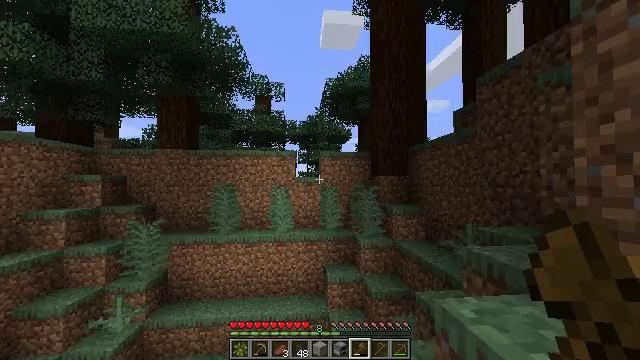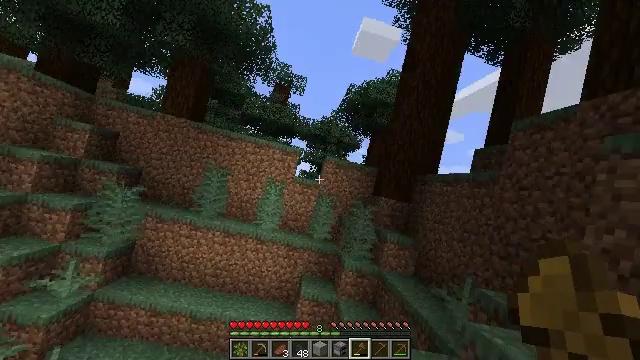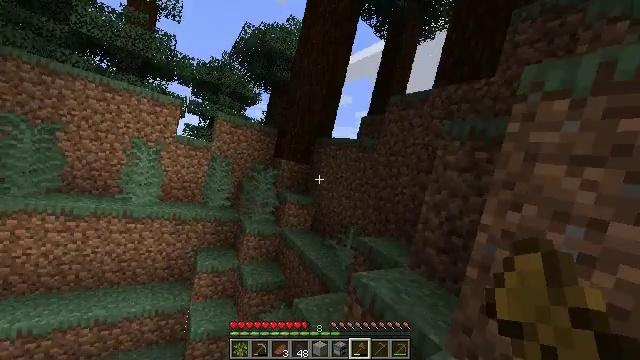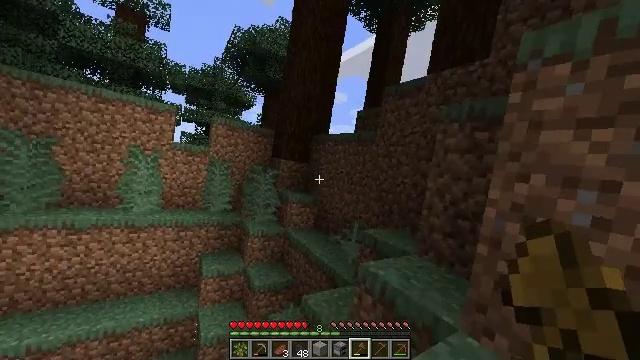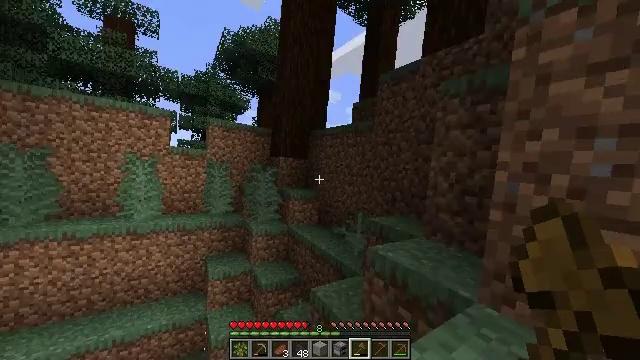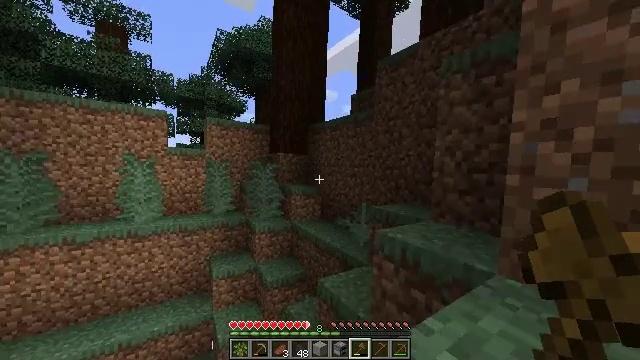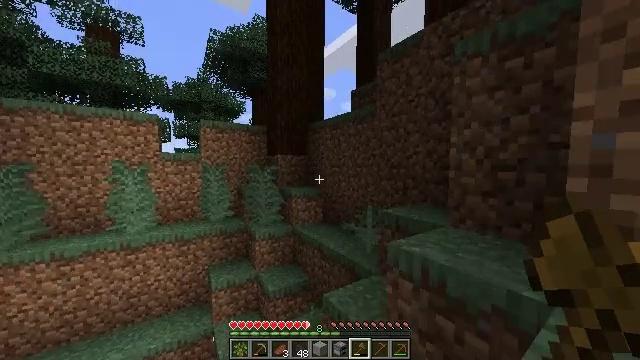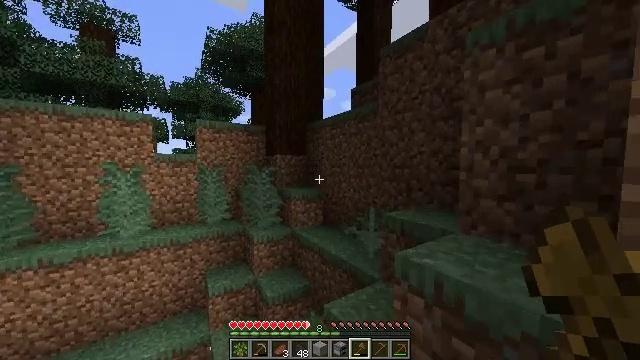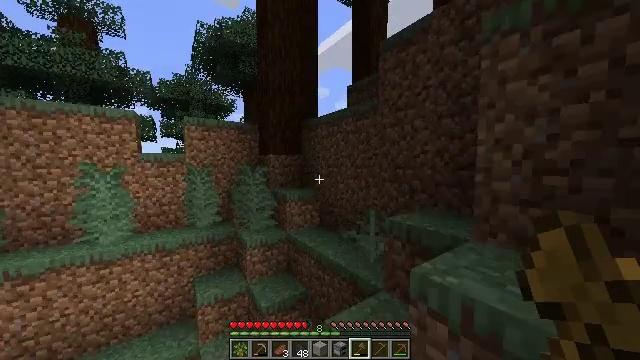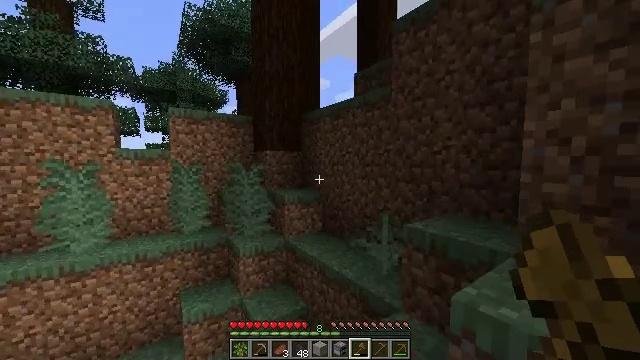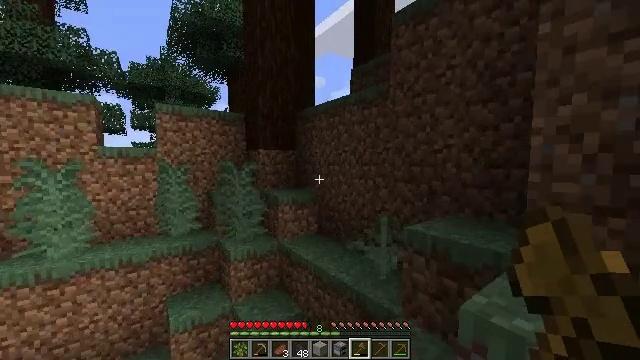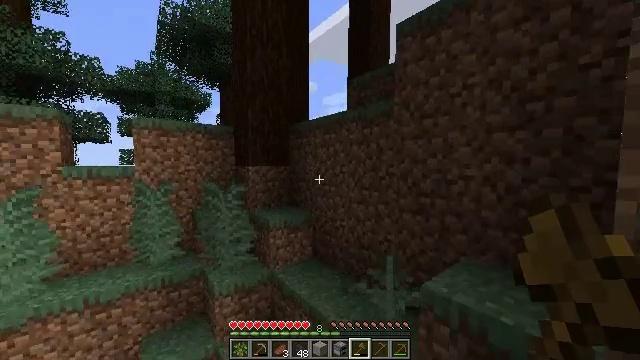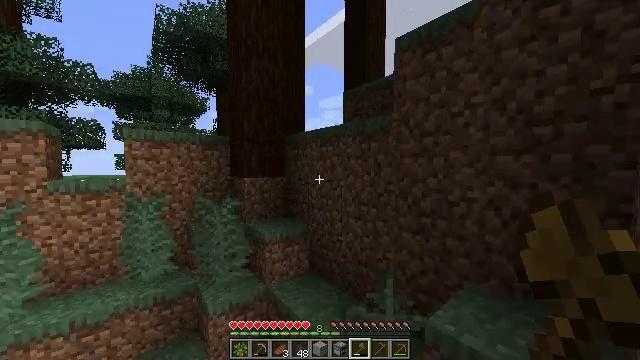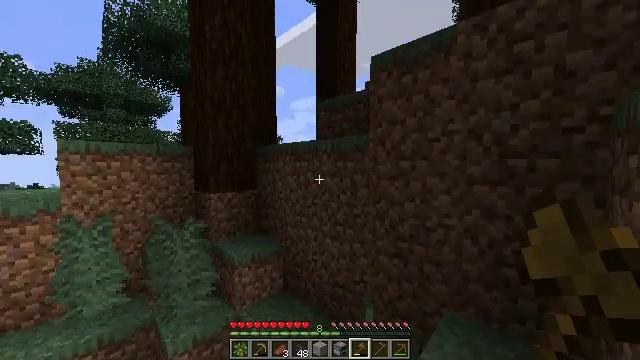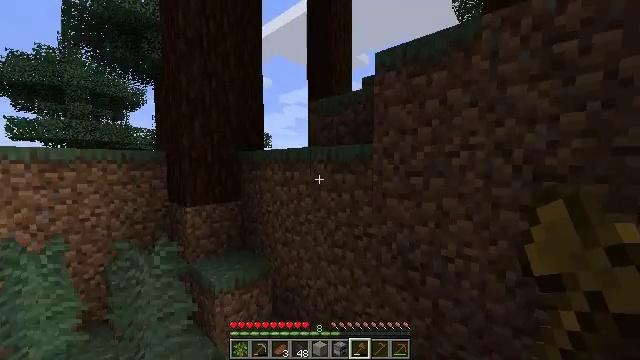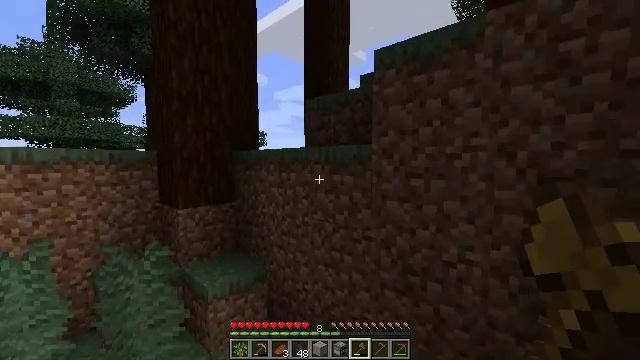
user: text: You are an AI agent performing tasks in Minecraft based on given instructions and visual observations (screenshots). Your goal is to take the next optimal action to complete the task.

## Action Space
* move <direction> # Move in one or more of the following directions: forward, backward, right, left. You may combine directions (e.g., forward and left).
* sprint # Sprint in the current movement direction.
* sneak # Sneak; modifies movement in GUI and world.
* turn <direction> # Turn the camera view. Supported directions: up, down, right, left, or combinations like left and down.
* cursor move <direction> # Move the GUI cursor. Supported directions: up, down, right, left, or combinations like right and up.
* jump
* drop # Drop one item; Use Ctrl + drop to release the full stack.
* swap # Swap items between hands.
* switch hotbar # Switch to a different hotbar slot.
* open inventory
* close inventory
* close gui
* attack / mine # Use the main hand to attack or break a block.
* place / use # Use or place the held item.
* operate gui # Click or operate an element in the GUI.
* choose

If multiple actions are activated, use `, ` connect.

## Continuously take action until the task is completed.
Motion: motion action
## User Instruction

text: Mine the sweet berry bush.
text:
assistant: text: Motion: move forward, jump
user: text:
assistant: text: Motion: move forward, sprint, turn right and down, jump
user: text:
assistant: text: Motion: move forward, sprint, jump
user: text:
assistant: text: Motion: move forward, sprint, jump
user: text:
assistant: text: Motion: move forward, jump
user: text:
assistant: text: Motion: move forward, jump
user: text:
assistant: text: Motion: move forward, jump
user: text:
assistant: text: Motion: move forward, sprint, turn right, jump
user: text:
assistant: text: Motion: move forward, sprint, jump
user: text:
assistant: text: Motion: move forward, sprint, turn right, jump
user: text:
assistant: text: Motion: move forward, sprint, turn right, jump
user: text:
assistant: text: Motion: move forward, turn right, jump
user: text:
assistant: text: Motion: move forward, turn right, jump
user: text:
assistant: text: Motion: move forward, turn right, jump
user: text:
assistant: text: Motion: move forward, sprint, jump
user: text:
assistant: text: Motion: move forward, sprint, jump
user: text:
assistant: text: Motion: move forward, sprint, jump
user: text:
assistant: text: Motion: move forward, sprint, jump
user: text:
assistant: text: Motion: move forward, turn left, jump
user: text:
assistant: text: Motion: move forward, turn left, jump
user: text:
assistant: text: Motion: move forward, turn left, jump
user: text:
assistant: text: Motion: move forward, turn left, jump
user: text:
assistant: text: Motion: move forward, sprint, turn left, jump
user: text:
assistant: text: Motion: move forward, sprint, turn left and down, jump
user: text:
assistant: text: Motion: move forward, sprint, turn left and down, jump
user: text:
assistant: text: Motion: move forward, sprint, jump
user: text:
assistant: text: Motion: move forward, turn left, jump
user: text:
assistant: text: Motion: move forward, turn left, jump
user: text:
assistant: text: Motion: move forward, turn left, jump
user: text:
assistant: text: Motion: move forward, turn left, jump